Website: lowes
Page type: billing-address
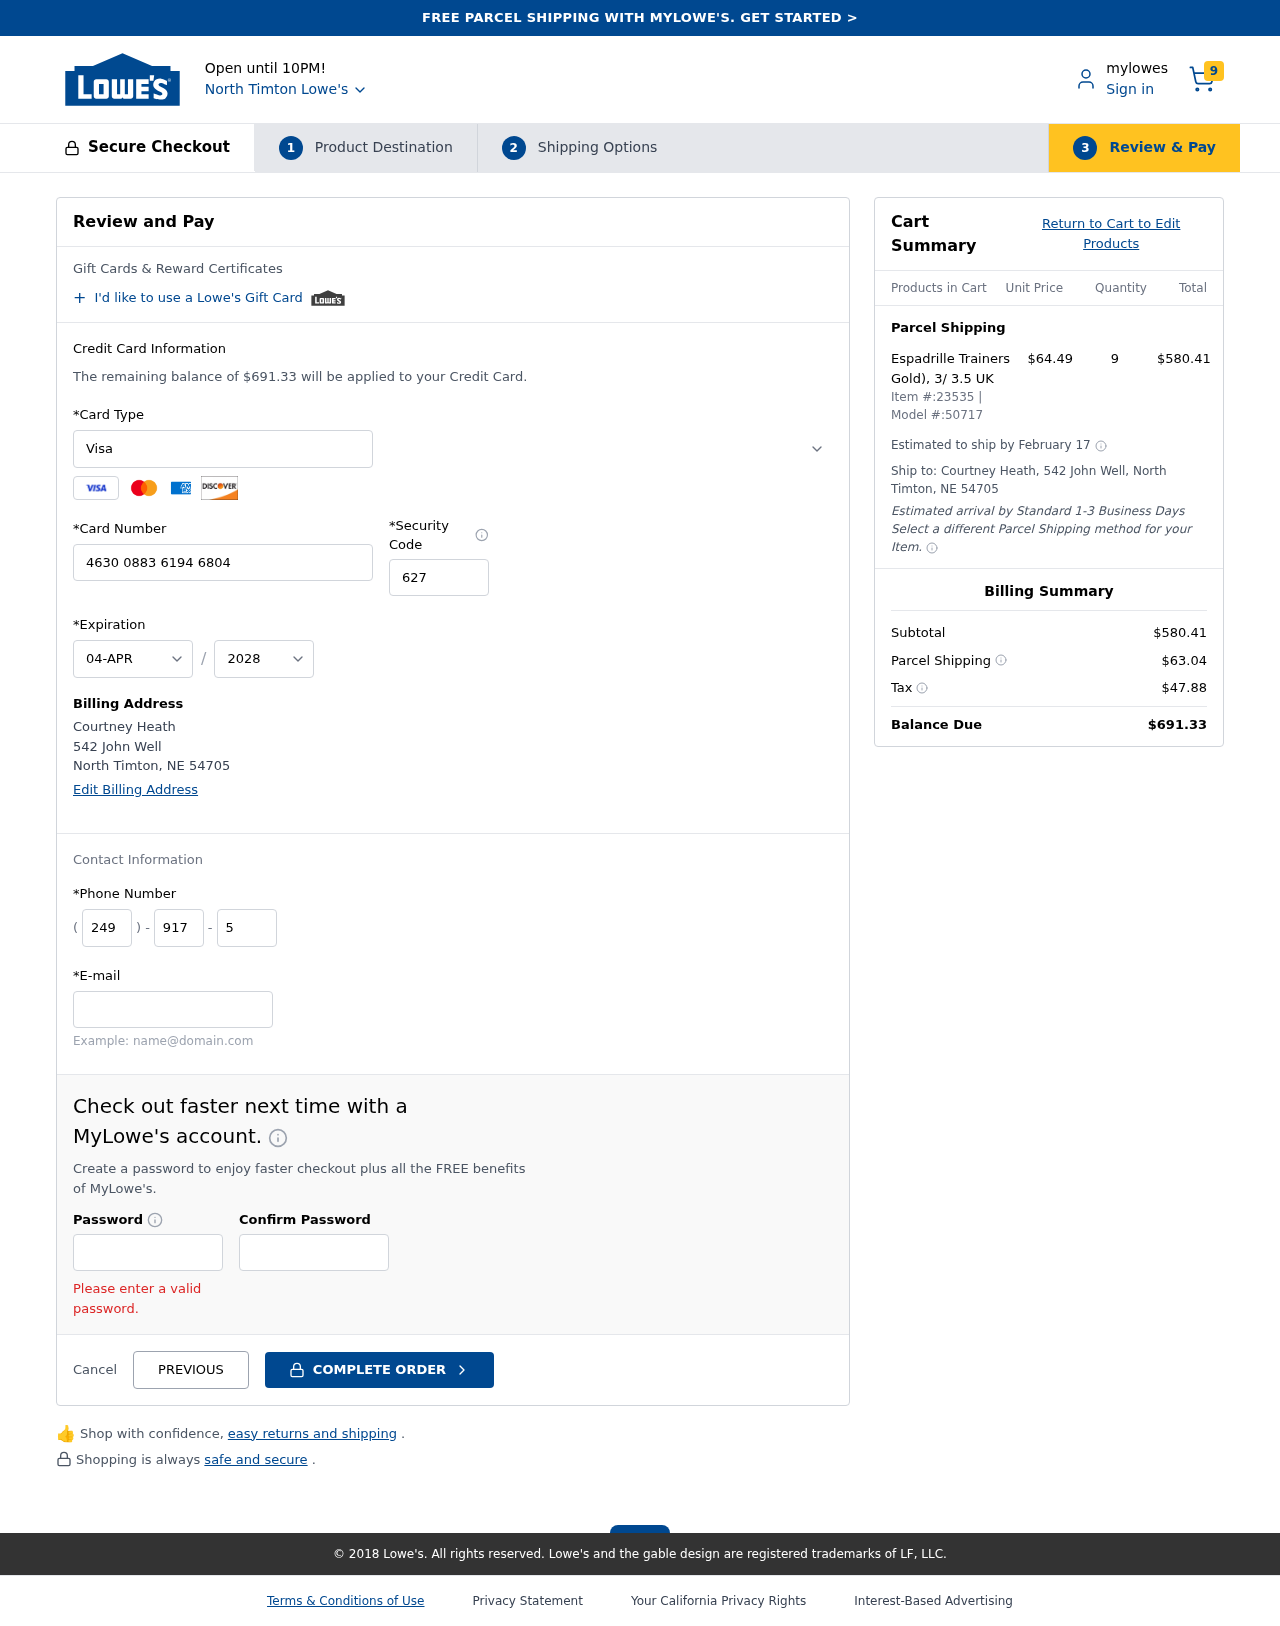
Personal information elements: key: PII_CARD_CVV
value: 627
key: PII_CARD_EXPIRY_MONTH
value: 04
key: PII_CARD_EXPIRY_YEAR
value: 28
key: PII_CARD_NUMBER
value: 4630 0883 6194 6804
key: PII_CARD_TYPE
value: Visa
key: PII_CITY
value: North Timton
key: PII_CITY_STATE_ZIP
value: North Timton, NE 54705
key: PII_EMAIL
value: courtneyheath@yahoo.com
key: PII_FULLNAME
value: Courtney Heath
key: PII_PHONE_AREA
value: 249
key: PII_PHONE_PREFIX
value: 917
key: PII_PHONE_SUFFIX
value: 5470
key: PII_STREET
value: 542 John Well
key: PII_FULLNAME2
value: Courtney Heath
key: PII_PHONE_LINE
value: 5470
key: PII_STATE_ABBR
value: NE
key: PII_POSTCODE
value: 54705
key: PII_POSTCODE_FULL
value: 54705
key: PII_CITY_STATE
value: North Timton, NE
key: PII_PHONE_LINE_NUMERIC
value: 5470
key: PII_PHONE_SUFFIX_NUMERIC
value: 5470
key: PII_POSTCODE_NUMERIC
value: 54705
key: PII_PHONE_LAST4
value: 5470
Product elements: key: PRODUCT1_NAME
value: Espadrille Trainers Gold), 3/ 3.5 UK
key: PRODUCT1_PRICE
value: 64.49
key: PRODUCT1_QUANTITY
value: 9
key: PRODUCT_ITEM_NUMBER
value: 23535
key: PRODUCT_MODEL_NUMBER
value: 50717
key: PRODUCT1_LINE_TOTAL
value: $580.41
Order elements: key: ORDER_NUM_ITEMS
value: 9
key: ORDER_TOTAL
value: $691.33
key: ORDER_SHIPPING_DATE
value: February 17
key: ORDER_SUBTOTAL
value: $580.41
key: ORDER_SHIPPING_COST
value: $63.04
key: ORDER_TAX
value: $47.88